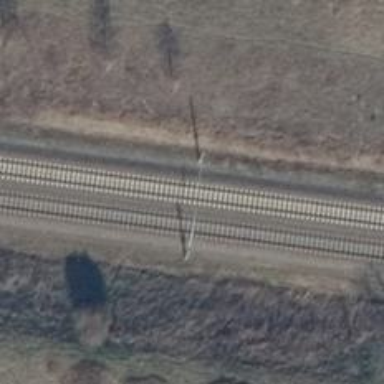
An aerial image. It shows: Milestone along the railway with catenary mast.